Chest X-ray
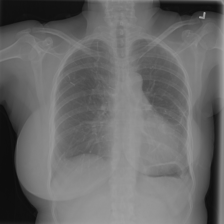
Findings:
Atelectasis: negative
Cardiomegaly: negative
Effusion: negative
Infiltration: positive
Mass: negative
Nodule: negative
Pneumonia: negative
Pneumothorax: negative
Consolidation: negative
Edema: negative
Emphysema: negative
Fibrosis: negative
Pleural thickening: negative
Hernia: negative